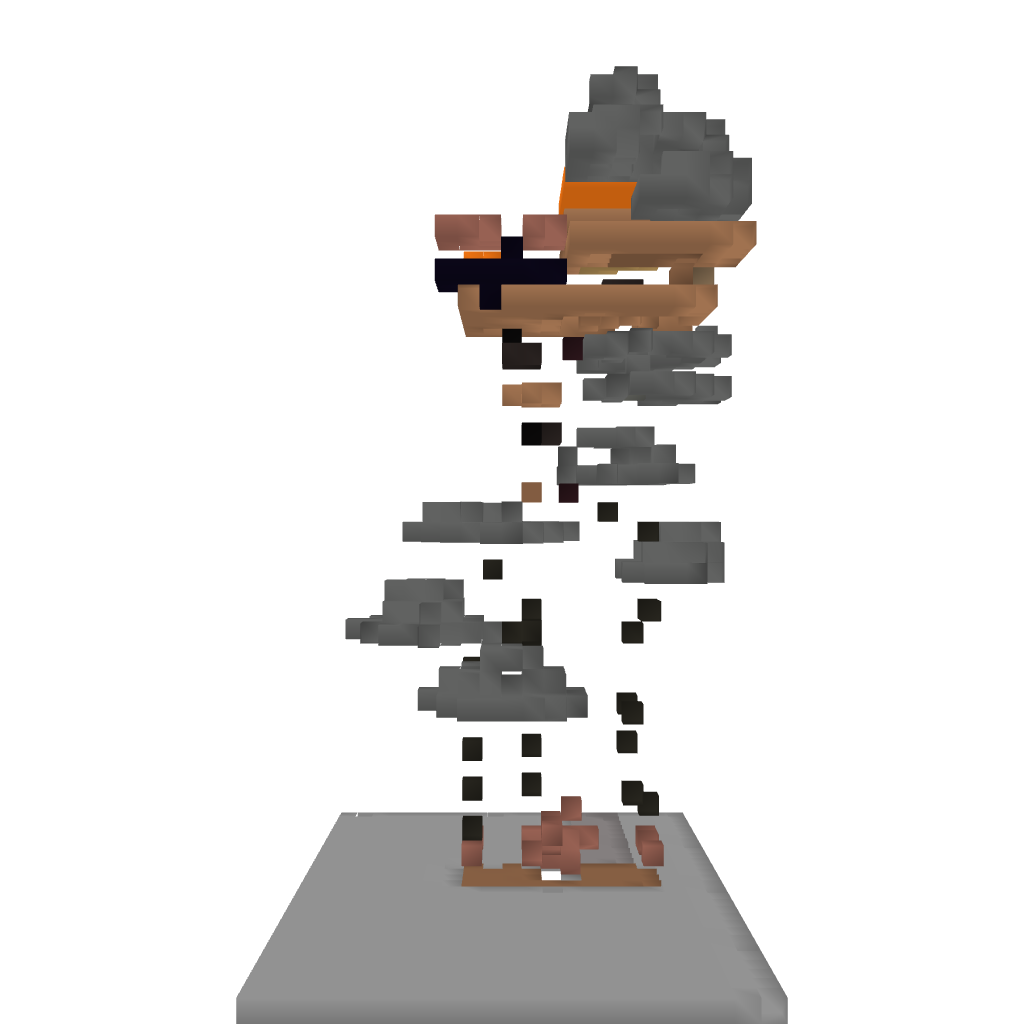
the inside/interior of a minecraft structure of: Nice little treehouse